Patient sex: M
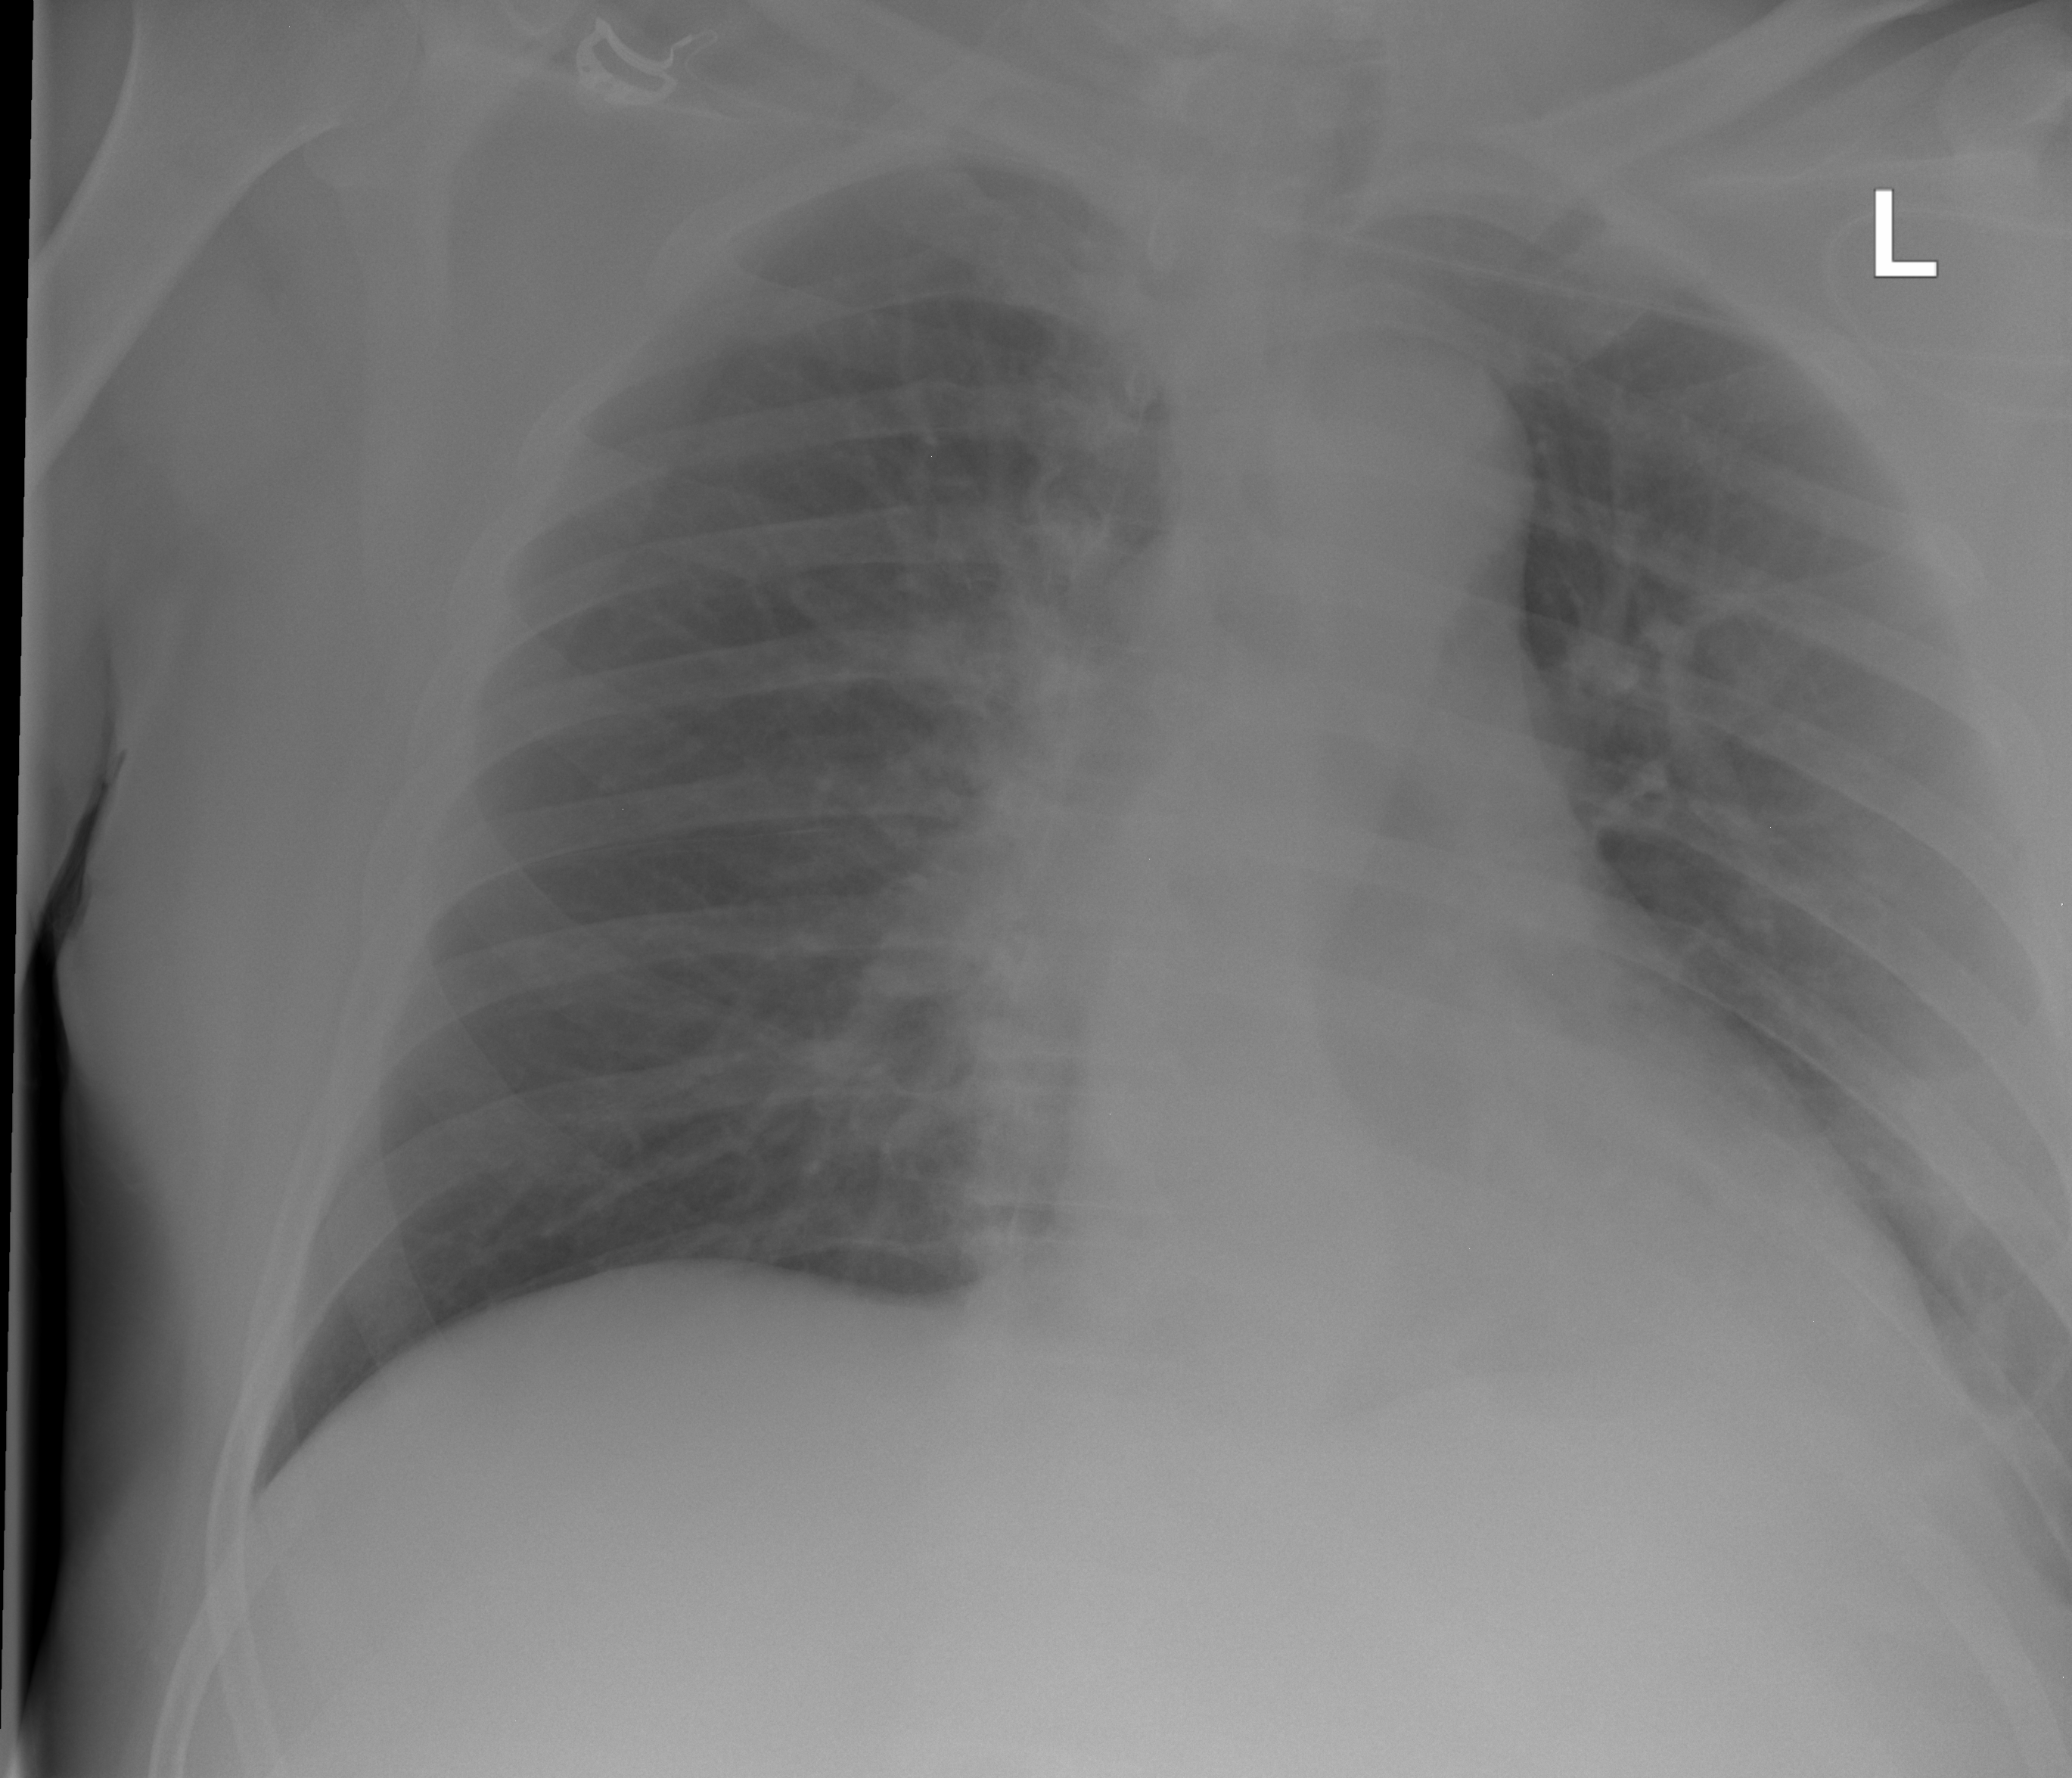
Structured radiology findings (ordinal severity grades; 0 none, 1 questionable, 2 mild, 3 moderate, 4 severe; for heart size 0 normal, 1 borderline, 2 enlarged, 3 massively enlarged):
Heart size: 2
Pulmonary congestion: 3
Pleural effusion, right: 0
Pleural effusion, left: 0
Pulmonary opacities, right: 2
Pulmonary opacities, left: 2
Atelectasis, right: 0
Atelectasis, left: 2